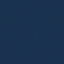
Land use / land cover: SeaLake